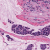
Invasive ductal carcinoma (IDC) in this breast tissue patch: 0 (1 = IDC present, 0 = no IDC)